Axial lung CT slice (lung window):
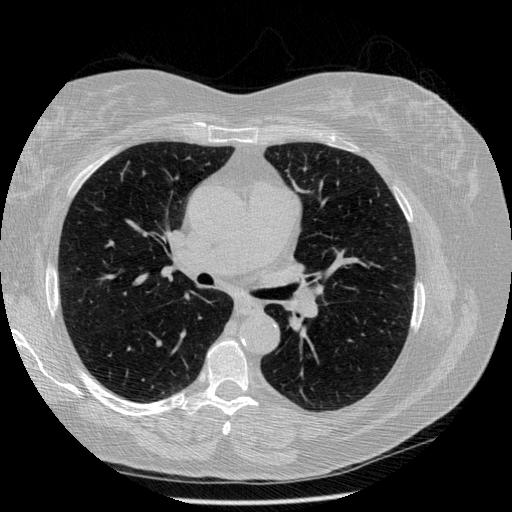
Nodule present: no